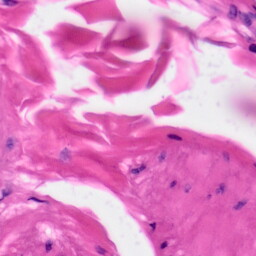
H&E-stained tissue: Skin